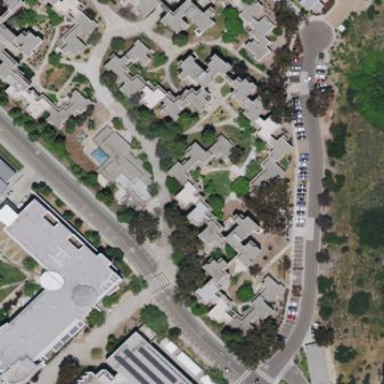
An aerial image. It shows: Residential building used for educational purposes.